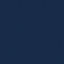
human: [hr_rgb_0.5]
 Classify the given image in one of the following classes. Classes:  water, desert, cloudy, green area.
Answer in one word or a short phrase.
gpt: water